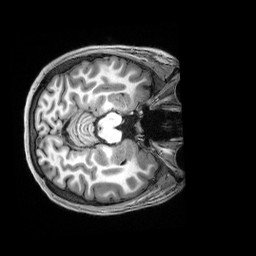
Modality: T1w
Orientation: axial
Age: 21
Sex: female
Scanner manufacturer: siemens
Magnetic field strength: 3 T
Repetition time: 2.5 s
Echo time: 0.00222 s